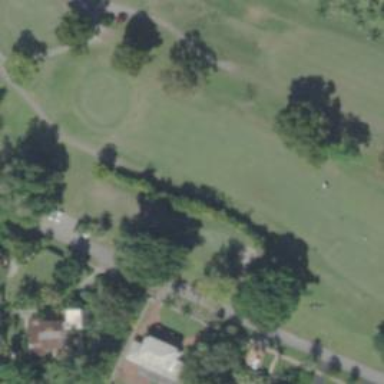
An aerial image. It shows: Golf tee.